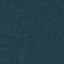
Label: Forest